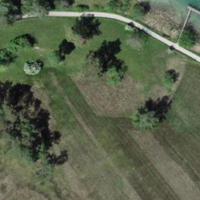
EUNIS habitat code: 16
Species observed at this site:
Cirsium arvense
Lysimachia vulgaris
Filipendula ulmaria
Aphantopus hyperantus
Parus major